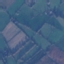
Land use / land cover: Pasture